Interaction volume radius: 5 \u00c5
Interaction volume height: 10 \u00c5
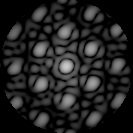
Disorder parameter: 0.1919